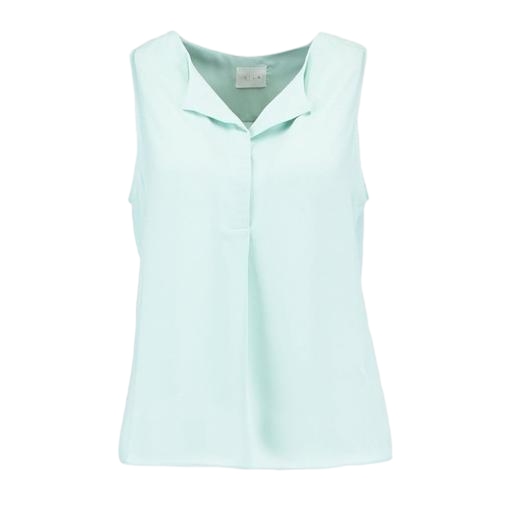
aqua colored sleeveless, sleeveless light colored shirt, sleeveless shirt, white background